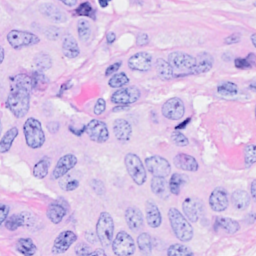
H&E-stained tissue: Breast